Question: I have created a SQLite database in C# and i used that query to create a table.
'''
string q = "create table mains ( id int IDENTITY, desc varchar(20), PRIMARY KEY(id) )";
ExecuteQuery(q);
'''
And i tried adding a record like that :
'''
string txtSQLQuery = "insert into mains (desc) values ('" + textBox1.Text + "')";
ExecuteQuery(txtSQLQuery);
'''
I just added a desc and not ID , i guess it should auto increment the id field but it does not.
Instead it adds the desc and the the ID field is empty every time i add a new record
EDIT :
i tried using :
'''
id int PRIMARY KEY AUTOINCREMENT
'''
But got Error :
'''
SQLite.SQLiteException: near "AUTOINCREMENT":
'''
EDIT 2 :
I get that when i load the records :

There are no Numbers in the ID field at all.
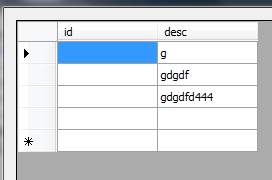
Answer: try
'''
create table mains (id INTEGER PRIMARY KEY, desc varchar(20))
'''
> A column declared INTEGER PRIMARY KEY will autoincrement.
<URL>
<URL>
## Edit
As an alternative try executing
'''
string txtSQLQuery = "insert into mains (id, desc) values (NULL, '" + textBox1.Text + "')";
'''